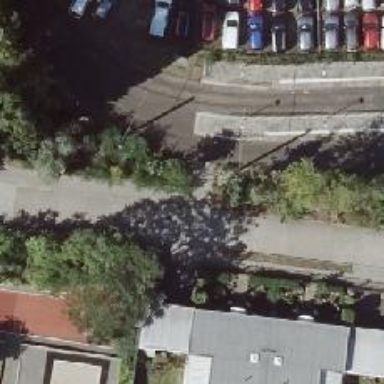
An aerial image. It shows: Sidewalk.